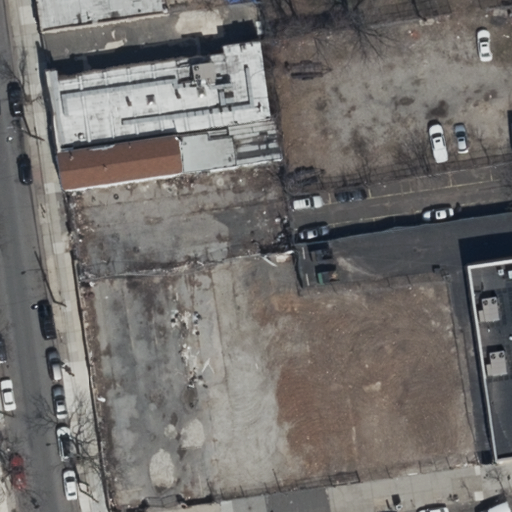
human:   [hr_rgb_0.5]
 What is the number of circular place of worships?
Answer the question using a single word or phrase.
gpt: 0

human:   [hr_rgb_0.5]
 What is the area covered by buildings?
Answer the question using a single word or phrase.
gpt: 6147m2

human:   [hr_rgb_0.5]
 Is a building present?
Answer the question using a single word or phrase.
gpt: yes

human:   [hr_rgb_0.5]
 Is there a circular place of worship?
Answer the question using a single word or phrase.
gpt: no

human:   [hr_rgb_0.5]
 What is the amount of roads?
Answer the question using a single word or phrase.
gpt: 1

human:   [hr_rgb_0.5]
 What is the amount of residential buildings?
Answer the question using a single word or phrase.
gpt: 5

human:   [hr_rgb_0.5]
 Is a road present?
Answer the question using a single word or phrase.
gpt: yes

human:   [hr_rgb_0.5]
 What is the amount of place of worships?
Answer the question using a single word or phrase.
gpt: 1

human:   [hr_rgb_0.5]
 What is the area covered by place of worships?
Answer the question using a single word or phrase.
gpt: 612m2

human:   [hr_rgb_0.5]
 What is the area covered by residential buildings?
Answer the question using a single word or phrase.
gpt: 2051m2

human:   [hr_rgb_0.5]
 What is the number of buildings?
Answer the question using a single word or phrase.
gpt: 6

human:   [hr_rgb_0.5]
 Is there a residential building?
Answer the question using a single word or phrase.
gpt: yes

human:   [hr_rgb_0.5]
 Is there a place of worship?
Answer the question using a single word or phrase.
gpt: yes

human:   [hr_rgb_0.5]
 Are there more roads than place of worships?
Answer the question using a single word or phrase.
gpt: no

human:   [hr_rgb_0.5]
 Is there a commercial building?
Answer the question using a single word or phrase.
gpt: no

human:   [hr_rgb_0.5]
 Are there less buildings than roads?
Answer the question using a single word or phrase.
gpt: no

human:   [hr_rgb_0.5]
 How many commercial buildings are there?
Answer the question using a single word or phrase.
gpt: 0

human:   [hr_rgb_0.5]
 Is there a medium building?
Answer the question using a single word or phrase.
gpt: yes

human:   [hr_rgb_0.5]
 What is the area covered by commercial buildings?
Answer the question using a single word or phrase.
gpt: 0m2

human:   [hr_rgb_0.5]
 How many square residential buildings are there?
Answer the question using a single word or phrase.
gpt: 0

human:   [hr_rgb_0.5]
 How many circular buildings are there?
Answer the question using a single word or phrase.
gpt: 0

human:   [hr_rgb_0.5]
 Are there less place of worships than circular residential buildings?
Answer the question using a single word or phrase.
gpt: no

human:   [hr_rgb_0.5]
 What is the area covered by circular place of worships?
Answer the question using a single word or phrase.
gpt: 0m2

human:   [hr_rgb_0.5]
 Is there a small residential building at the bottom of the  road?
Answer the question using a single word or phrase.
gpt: no

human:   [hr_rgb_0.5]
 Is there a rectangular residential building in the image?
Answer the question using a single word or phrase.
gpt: yes

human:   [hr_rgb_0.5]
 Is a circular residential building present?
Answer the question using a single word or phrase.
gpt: no

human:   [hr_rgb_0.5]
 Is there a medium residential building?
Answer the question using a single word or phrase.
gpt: yes

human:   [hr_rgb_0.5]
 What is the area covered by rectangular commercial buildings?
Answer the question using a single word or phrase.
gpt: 0m2

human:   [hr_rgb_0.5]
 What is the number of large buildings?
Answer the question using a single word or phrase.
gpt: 3

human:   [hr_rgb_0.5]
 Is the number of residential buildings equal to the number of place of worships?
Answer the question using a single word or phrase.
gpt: no

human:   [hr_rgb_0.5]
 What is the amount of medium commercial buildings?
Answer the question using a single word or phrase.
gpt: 0

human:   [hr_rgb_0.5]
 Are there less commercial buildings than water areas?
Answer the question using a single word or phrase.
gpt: no

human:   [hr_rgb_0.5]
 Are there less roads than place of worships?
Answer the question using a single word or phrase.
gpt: no

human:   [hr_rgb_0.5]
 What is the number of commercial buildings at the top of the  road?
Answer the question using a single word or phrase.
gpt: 0

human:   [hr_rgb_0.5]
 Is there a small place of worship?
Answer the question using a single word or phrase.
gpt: no

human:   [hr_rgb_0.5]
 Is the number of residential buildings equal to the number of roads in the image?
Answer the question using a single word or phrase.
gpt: no

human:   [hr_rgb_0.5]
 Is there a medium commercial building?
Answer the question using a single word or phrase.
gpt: no

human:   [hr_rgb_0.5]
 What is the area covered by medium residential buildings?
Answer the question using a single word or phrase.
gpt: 728m2

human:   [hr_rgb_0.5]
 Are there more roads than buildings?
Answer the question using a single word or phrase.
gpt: no

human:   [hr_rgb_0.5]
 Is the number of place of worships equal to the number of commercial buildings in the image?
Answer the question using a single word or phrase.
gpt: no

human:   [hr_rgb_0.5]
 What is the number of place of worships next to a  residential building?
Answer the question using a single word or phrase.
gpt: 1

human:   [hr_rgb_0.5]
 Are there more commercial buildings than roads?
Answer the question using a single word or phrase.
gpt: no

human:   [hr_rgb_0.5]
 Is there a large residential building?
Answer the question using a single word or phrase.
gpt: yes

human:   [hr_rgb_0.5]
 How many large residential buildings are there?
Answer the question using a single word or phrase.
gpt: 2

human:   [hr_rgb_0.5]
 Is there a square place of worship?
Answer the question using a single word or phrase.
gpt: no

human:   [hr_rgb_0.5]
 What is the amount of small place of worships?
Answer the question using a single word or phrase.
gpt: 0

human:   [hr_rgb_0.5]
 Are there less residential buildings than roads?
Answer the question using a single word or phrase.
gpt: no

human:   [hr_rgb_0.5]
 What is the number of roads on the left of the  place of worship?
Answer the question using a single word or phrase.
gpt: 1

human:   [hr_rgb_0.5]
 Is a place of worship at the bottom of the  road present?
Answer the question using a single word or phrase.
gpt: no

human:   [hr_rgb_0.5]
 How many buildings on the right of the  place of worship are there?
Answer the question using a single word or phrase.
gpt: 2

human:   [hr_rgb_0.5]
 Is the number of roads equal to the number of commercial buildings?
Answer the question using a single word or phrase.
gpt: no

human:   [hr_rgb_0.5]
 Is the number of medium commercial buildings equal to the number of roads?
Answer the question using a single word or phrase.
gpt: no

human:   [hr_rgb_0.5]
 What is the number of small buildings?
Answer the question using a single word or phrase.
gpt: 0

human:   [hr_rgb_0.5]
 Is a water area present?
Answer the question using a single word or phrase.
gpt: no

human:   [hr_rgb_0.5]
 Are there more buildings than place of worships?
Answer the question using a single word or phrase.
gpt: yes

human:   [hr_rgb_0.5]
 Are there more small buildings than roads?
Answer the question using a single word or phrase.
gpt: no

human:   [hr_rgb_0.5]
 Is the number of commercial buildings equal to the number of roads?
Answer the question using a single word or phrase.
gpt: no

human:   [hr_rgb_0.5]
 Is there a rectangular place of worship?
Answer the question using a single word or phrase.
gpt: no

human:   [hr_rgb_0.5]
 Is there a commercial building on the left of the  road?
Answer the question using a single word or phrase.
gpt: no

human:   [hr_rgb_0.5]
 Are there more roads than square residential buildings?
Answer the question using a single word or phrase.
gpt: yes

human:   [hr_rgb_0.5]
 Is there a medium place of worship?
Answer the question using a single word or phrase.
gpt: no

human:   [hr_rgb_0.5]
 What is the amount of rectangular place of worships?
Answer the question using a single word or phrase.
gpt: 0

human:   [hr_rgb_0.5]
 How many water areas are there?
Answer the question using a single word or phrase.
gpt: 0

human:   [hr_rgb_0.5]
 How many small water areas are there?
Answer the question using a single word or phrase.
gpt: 0